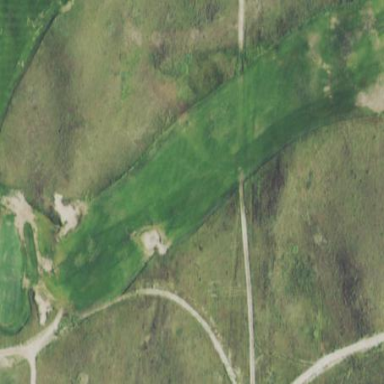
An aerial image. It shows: Golf rough area.